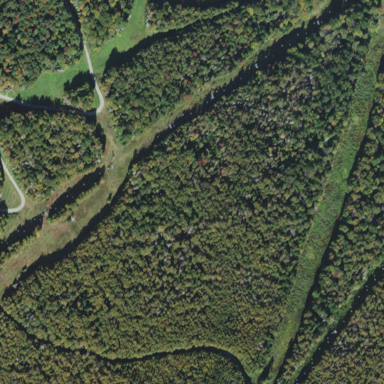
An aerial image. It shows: Lush woodland area covered with trees.